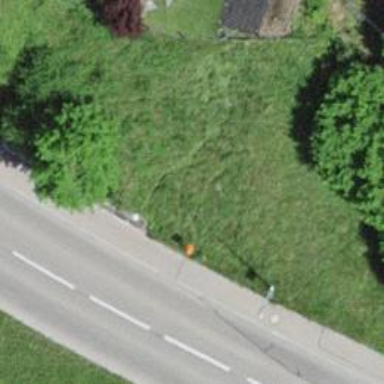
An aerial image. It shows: Aerial orange marker.